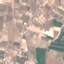
Label: PermanentCrop